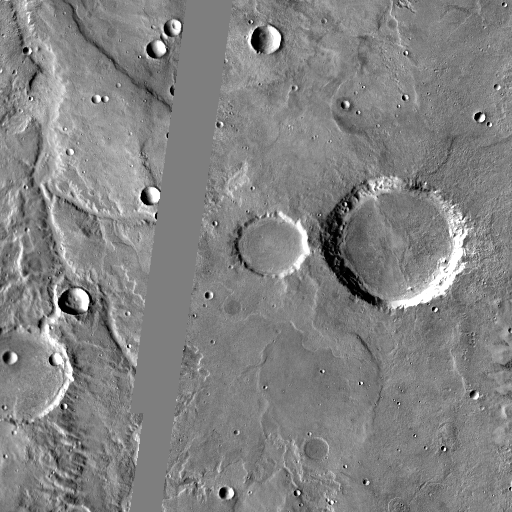
Crater classes present: Background, Other, Buried